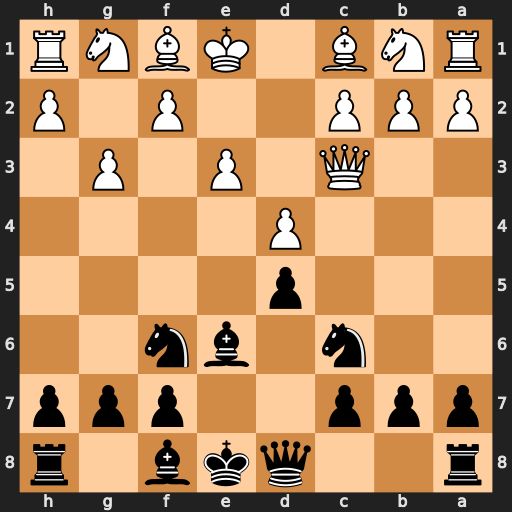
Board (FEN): r2qkb1r/ppp2ppp/2n1bn2/3p4/3P4/2Q1P1P1/PPP2P1P/RNB1KBNR
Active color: b
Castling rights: KQkq
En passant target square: -
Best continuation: Bb4 Bd2 Bxc3